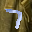
Label: 7